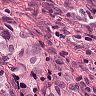
Metastatic tissue present: yes